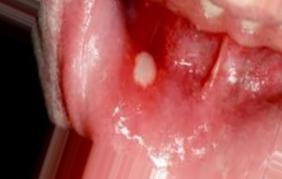
Condition: Mouth Ulcer